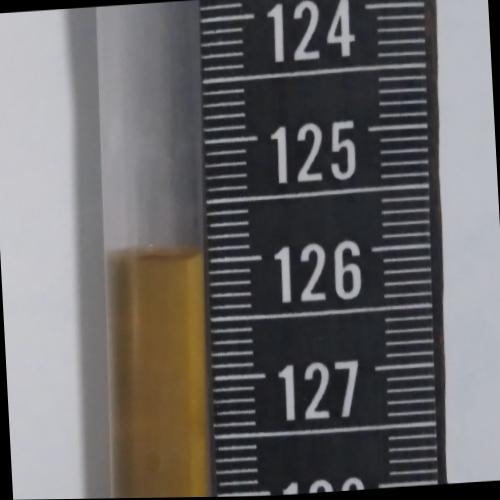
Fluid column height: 125.9 cm